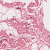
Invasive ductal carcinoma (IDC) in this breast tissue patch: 0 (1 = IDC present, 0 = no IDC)